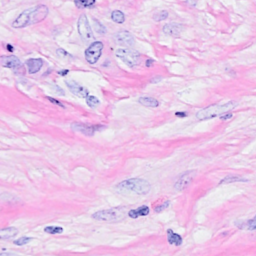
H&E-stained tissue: Breast